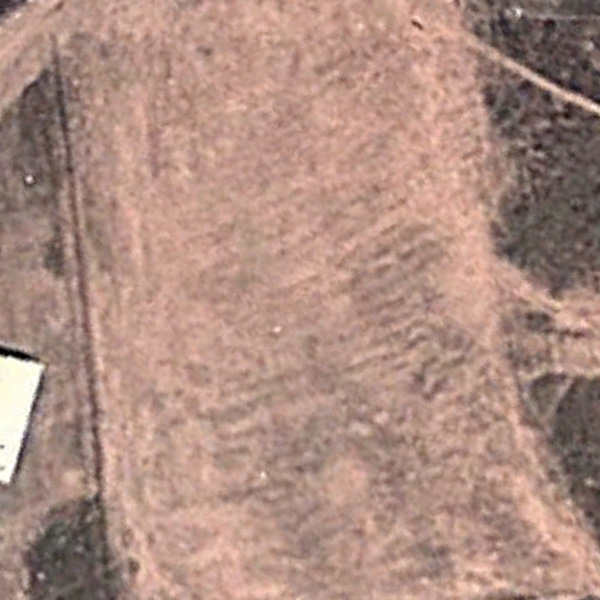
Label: BareLand